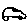
Label: car